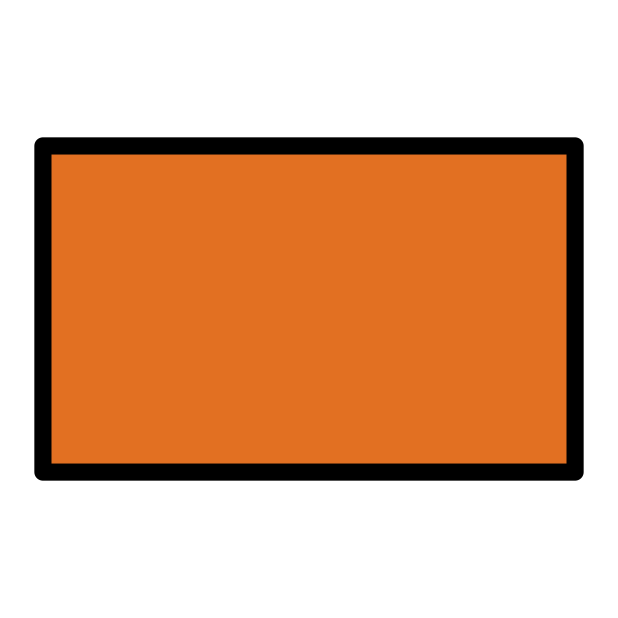
deep orange flag